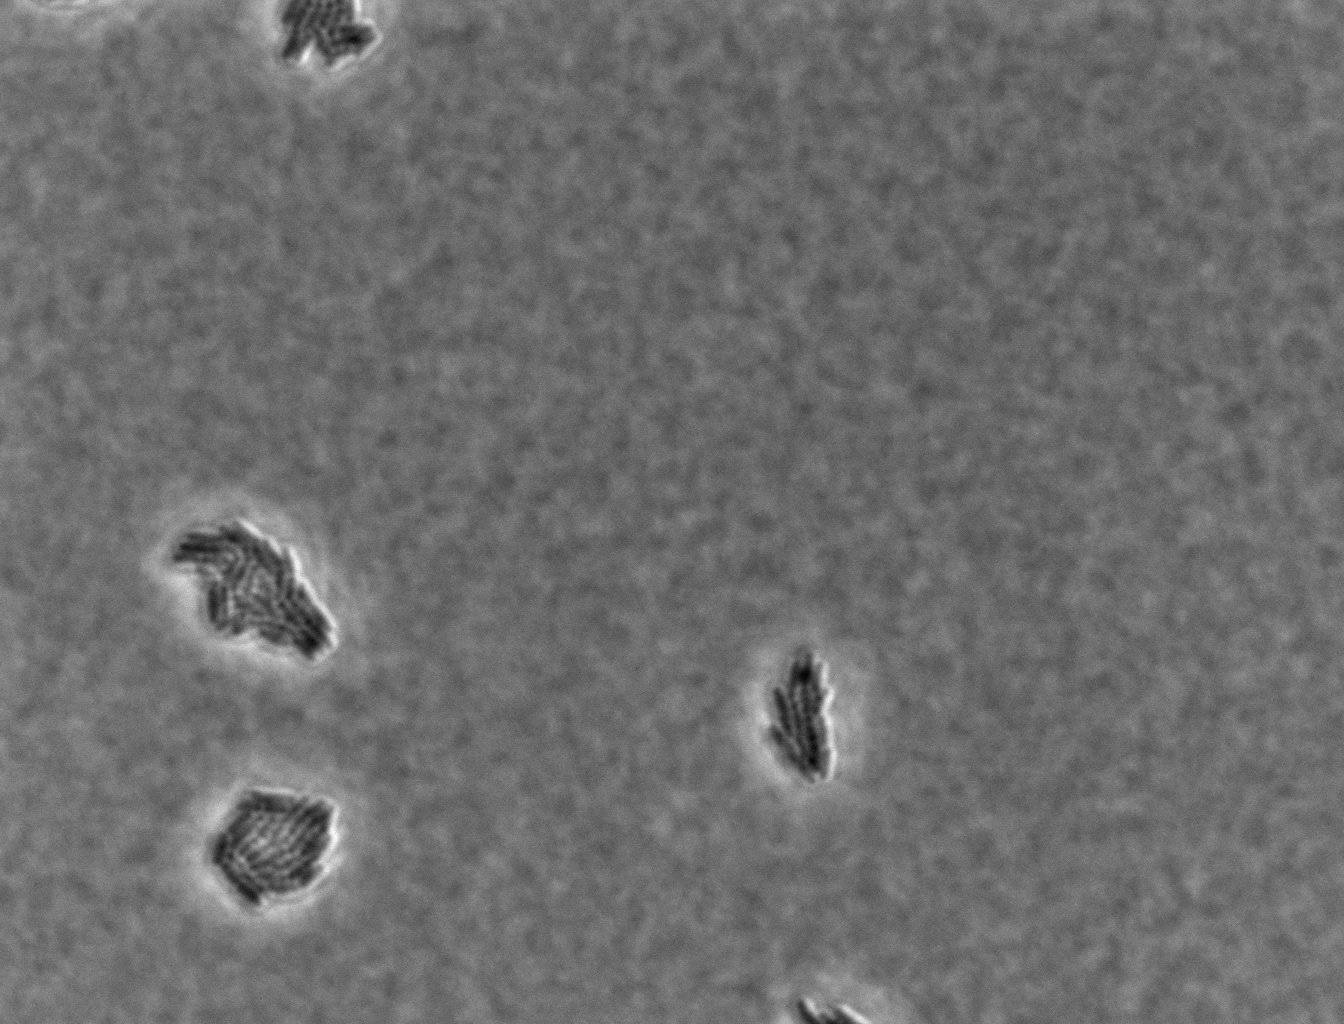
Defocused phase contrast microscopy, 60x objective, 3 h incubation